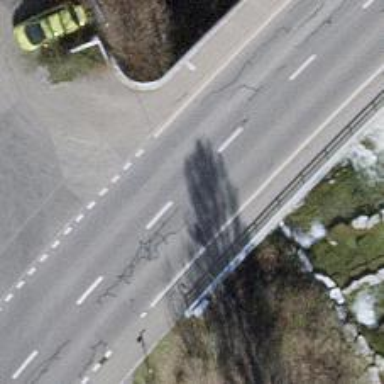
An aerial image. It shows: Tertiary road.